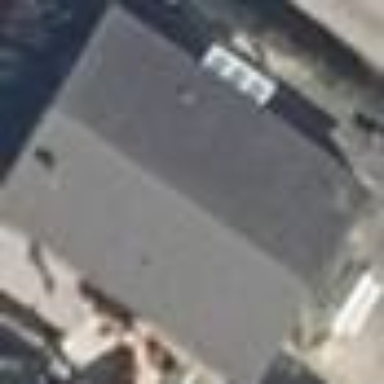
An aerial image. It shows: Detached building with gabled roof.